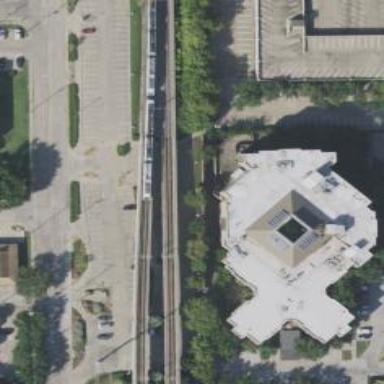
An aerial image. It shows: Light rail bridge with electrified contact line.